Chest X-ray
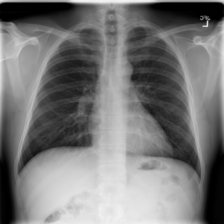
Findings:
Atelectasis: negative
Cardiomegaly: negative
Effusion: negative
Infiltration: negative
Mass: negative
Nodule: negative
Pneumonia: negative
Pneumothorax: negative
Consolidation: negative
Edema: negative
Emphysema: negative
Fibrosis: negative
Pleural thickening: negative
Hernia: negative